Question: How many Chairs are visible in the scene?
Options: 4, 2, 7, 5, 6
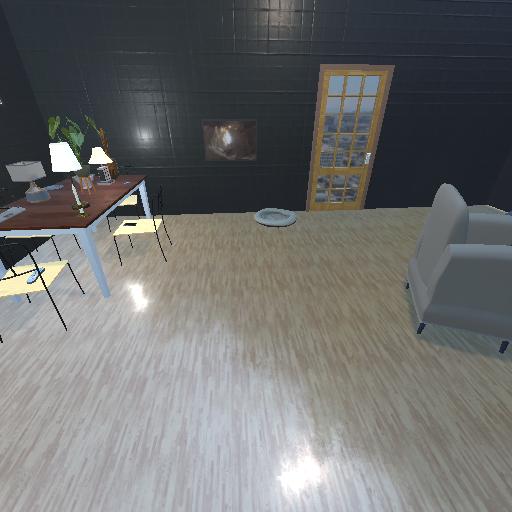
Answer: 4